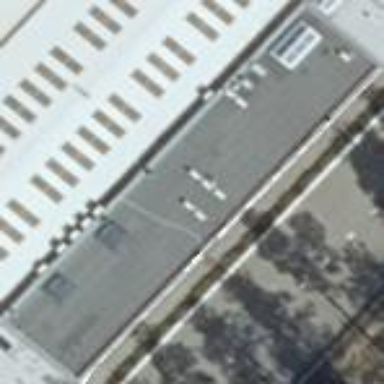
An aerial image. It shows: Office building.